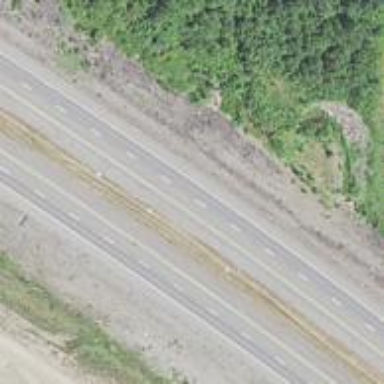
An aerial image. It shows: Asphalt motorway.